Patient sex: M
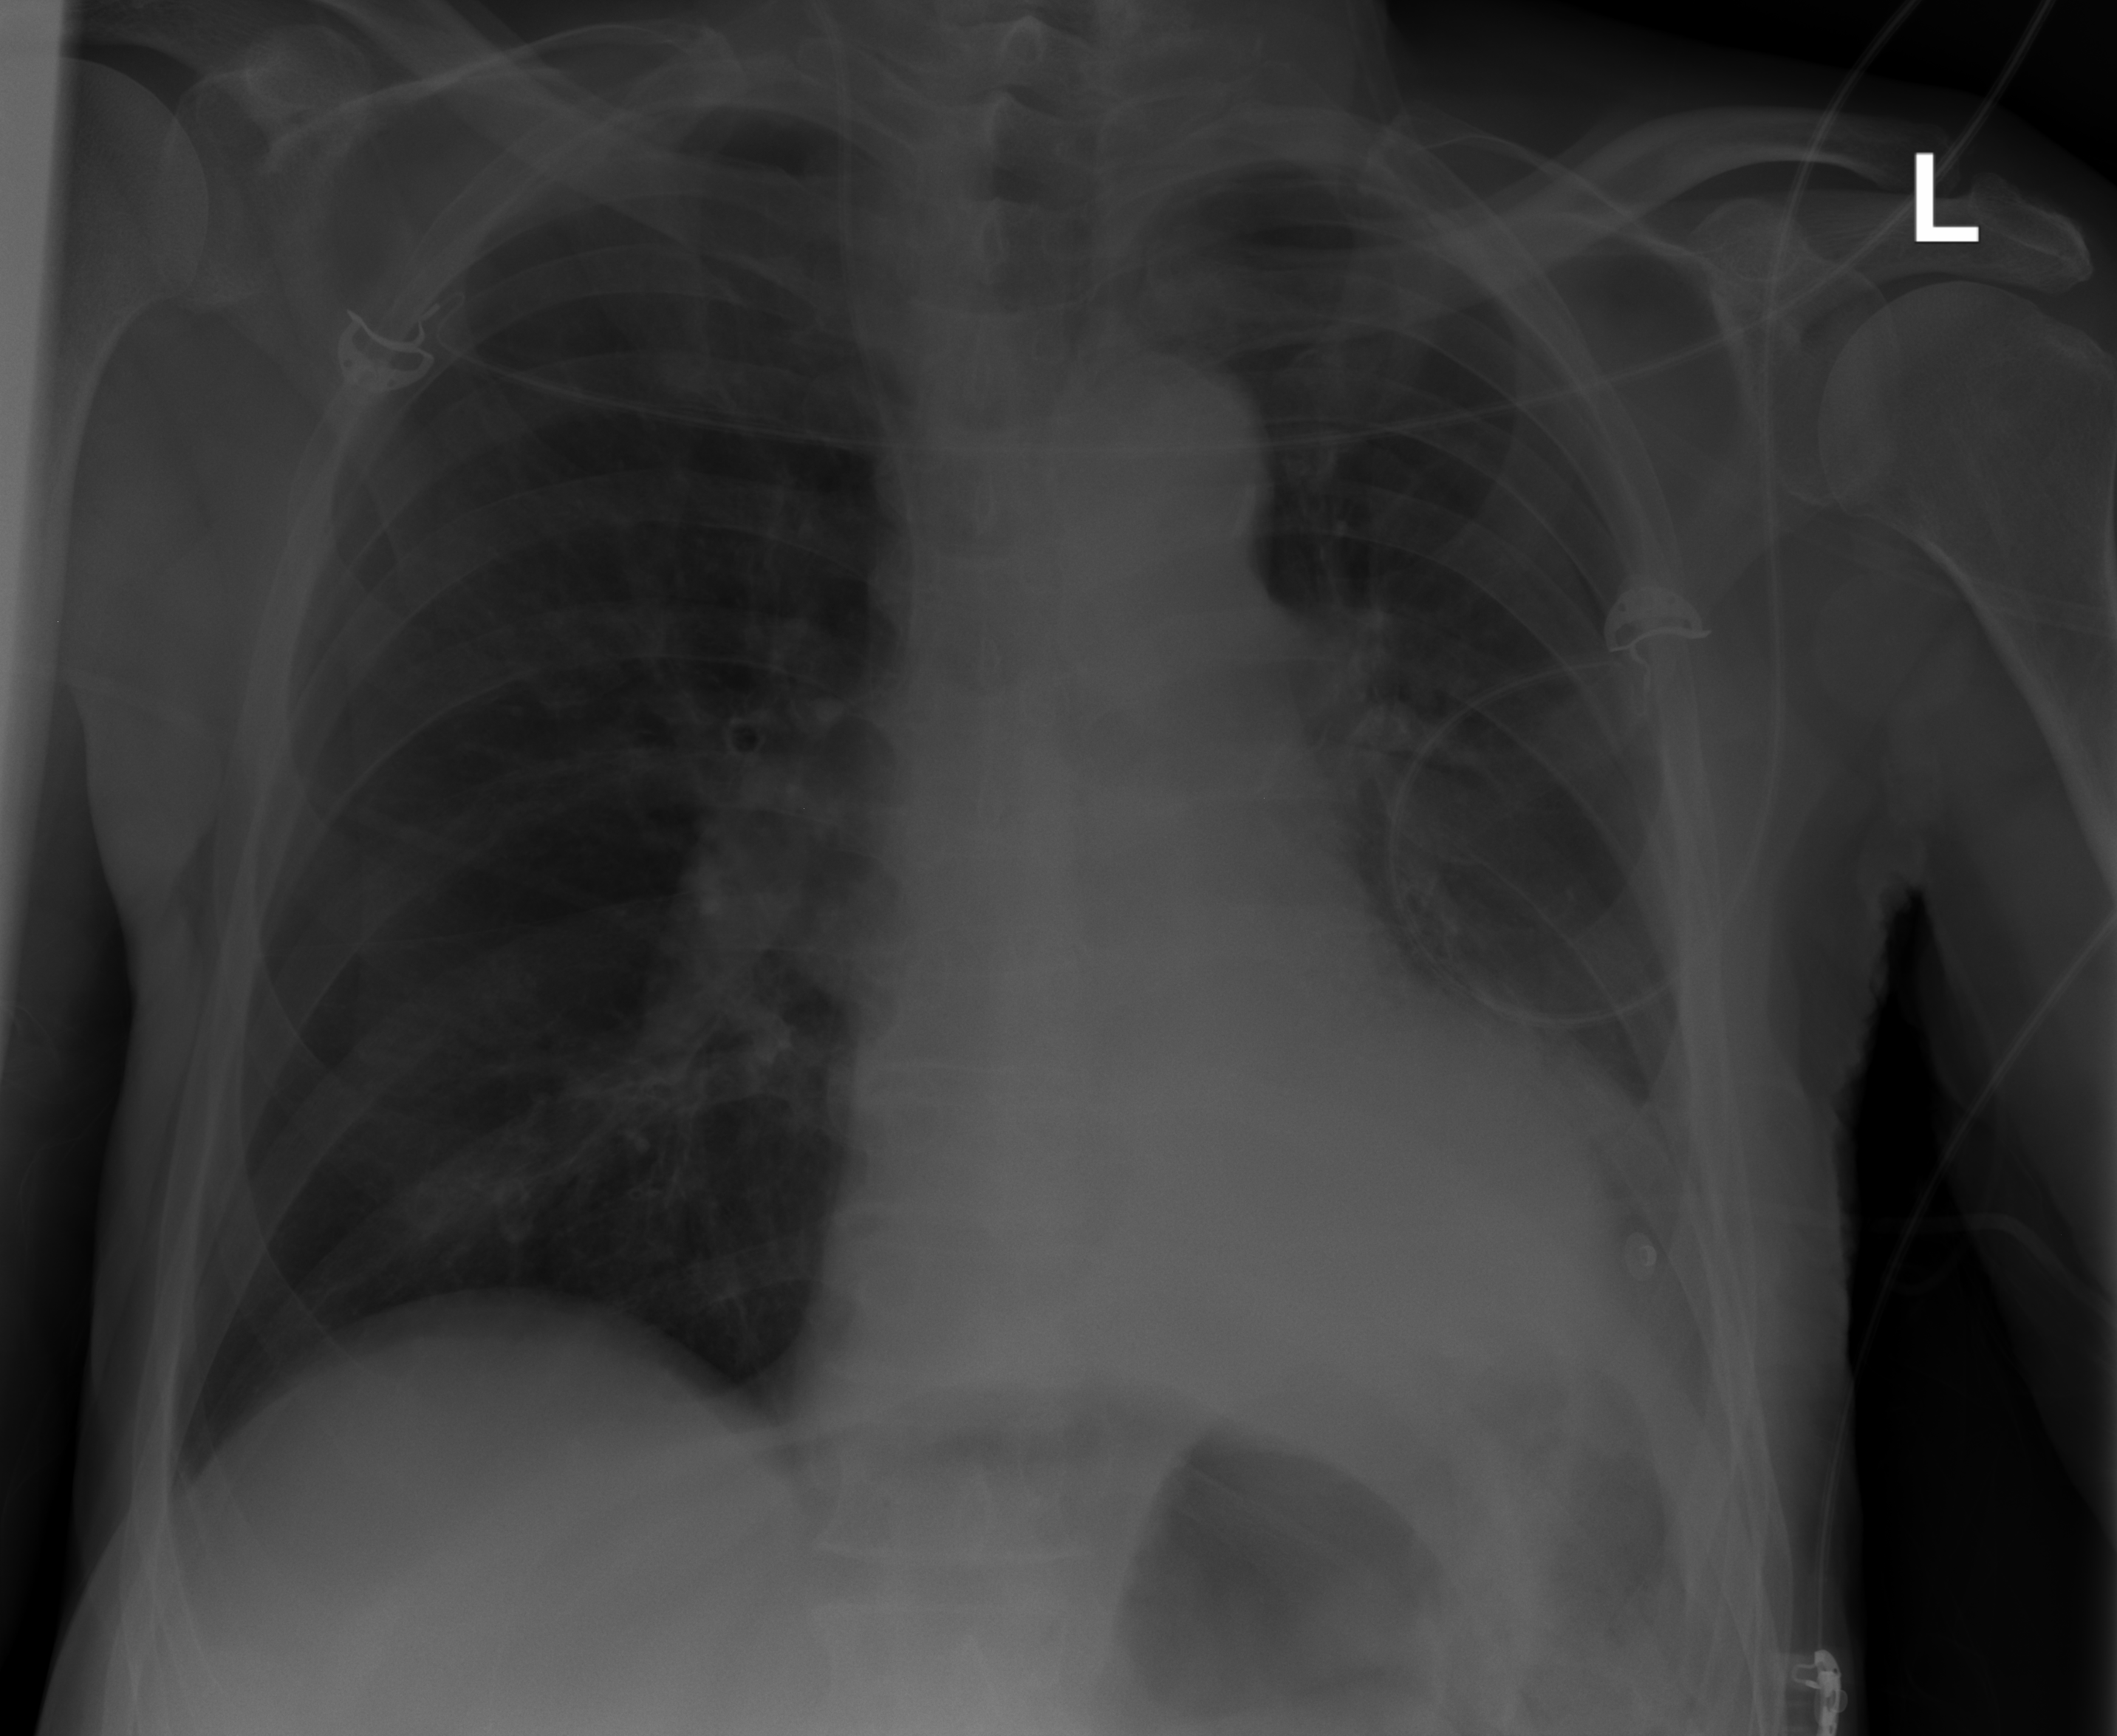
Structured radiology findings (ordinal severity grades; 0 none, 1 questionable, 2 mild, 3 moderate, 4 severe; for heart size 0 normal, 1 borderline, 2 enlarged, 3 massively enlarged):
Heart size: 0
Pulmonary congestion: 0
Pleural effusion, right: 0
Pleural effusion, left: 2
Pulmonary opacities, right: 0
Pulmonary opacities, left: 0
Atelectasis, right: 0
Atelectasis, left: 2